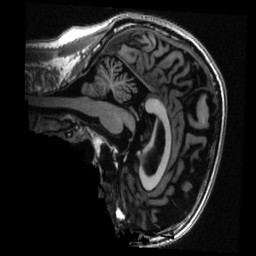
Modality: T1w
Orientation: sagittal